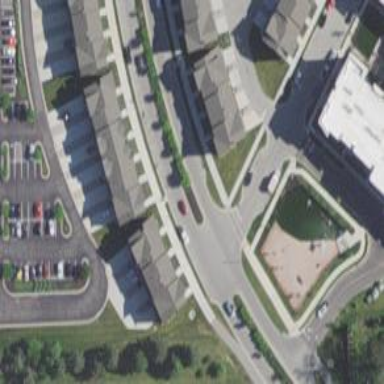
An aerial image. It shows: Residential road with separate asphalt sidewalk.